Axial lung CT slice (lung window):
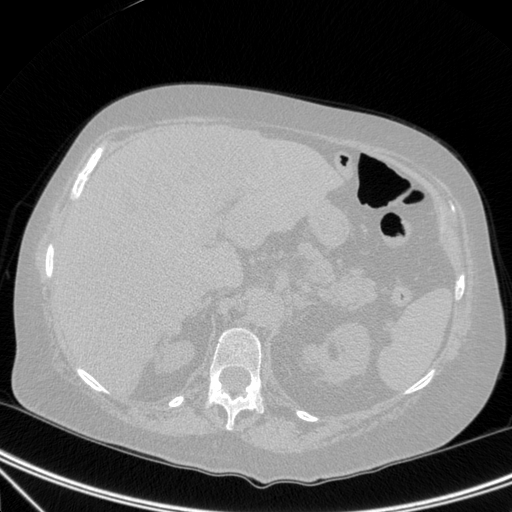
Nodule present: no